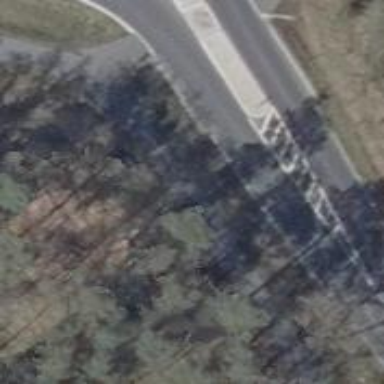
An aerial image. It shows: Secondary road with asphalt surface.